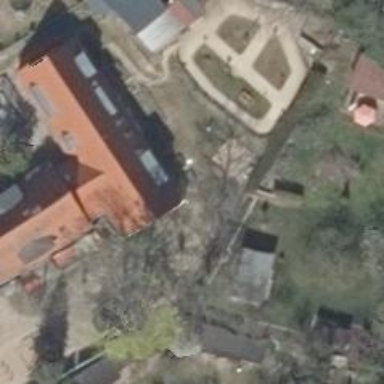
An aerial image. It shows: Kindergarten building.